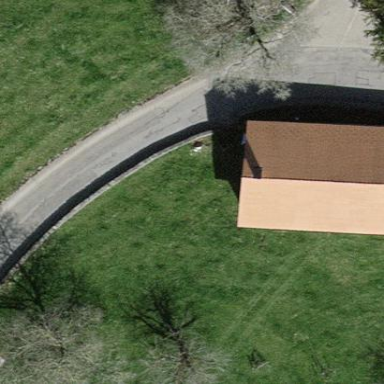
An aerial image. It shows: Rural barn.